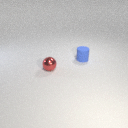
small blue rubber cylinder behind small red metal sphere